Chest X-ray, AP view. Patient: 62 years old, sex M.
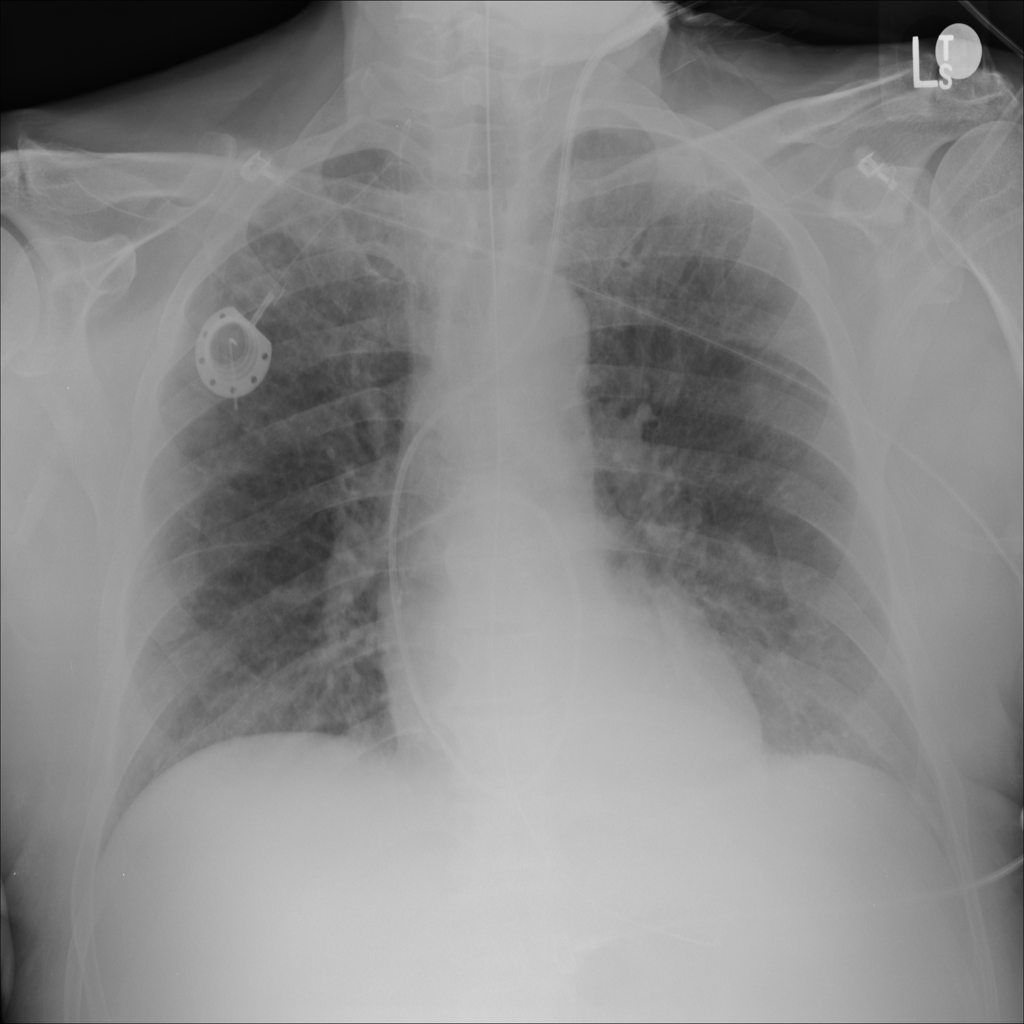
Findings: No Finding